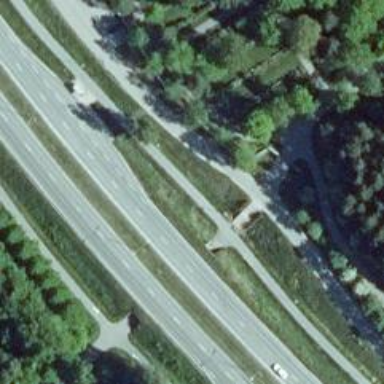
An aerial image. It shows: Cycleway.